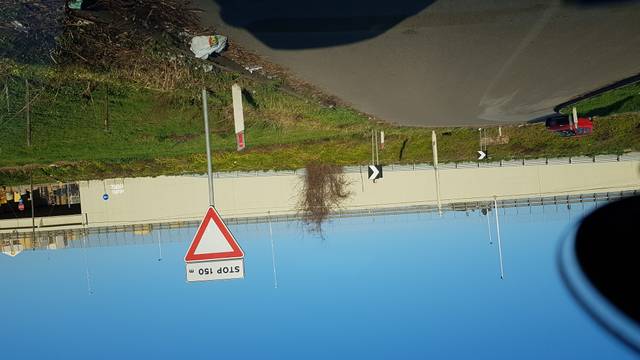
Region: Italy
Coordinates: 40.627, 17.918